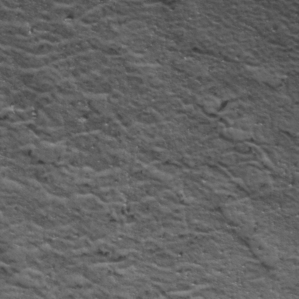
Label: frost